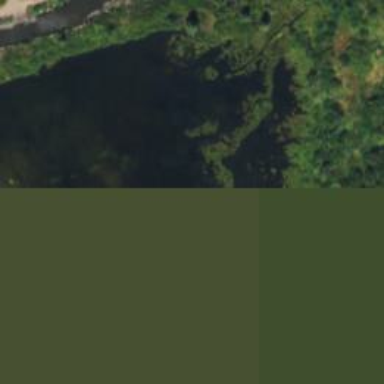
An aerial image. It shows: Peaceful pond surrounded by nature.